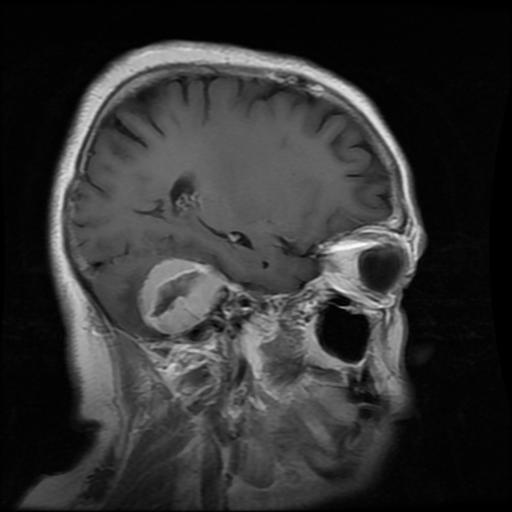
Label: meningioma